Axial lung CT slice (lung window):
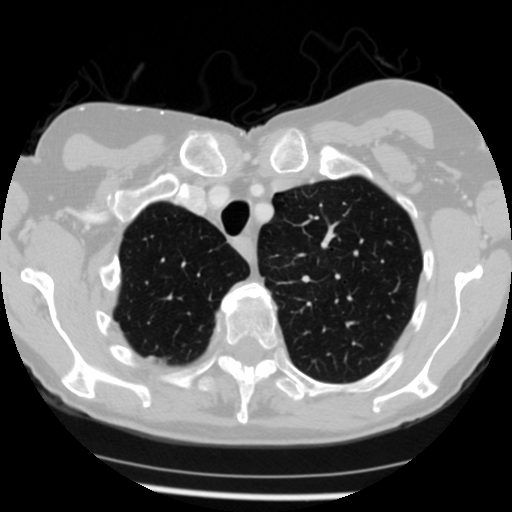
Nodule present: no